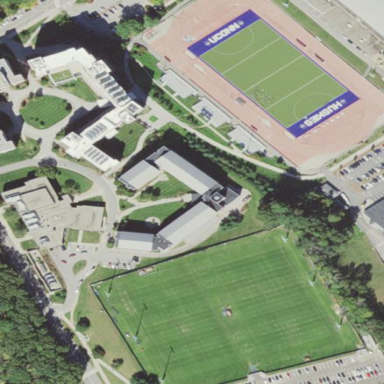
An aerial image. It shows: Dormitory building.